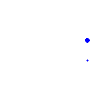
Particle: pion